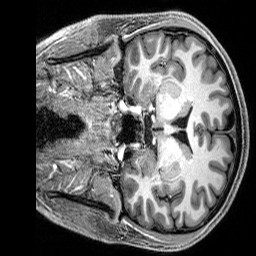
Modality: T1w
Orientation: coronal
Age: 24
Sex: male
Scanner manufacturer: siemens
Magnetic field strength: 3 T
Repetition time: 2.8 s
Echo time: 0.00212 s